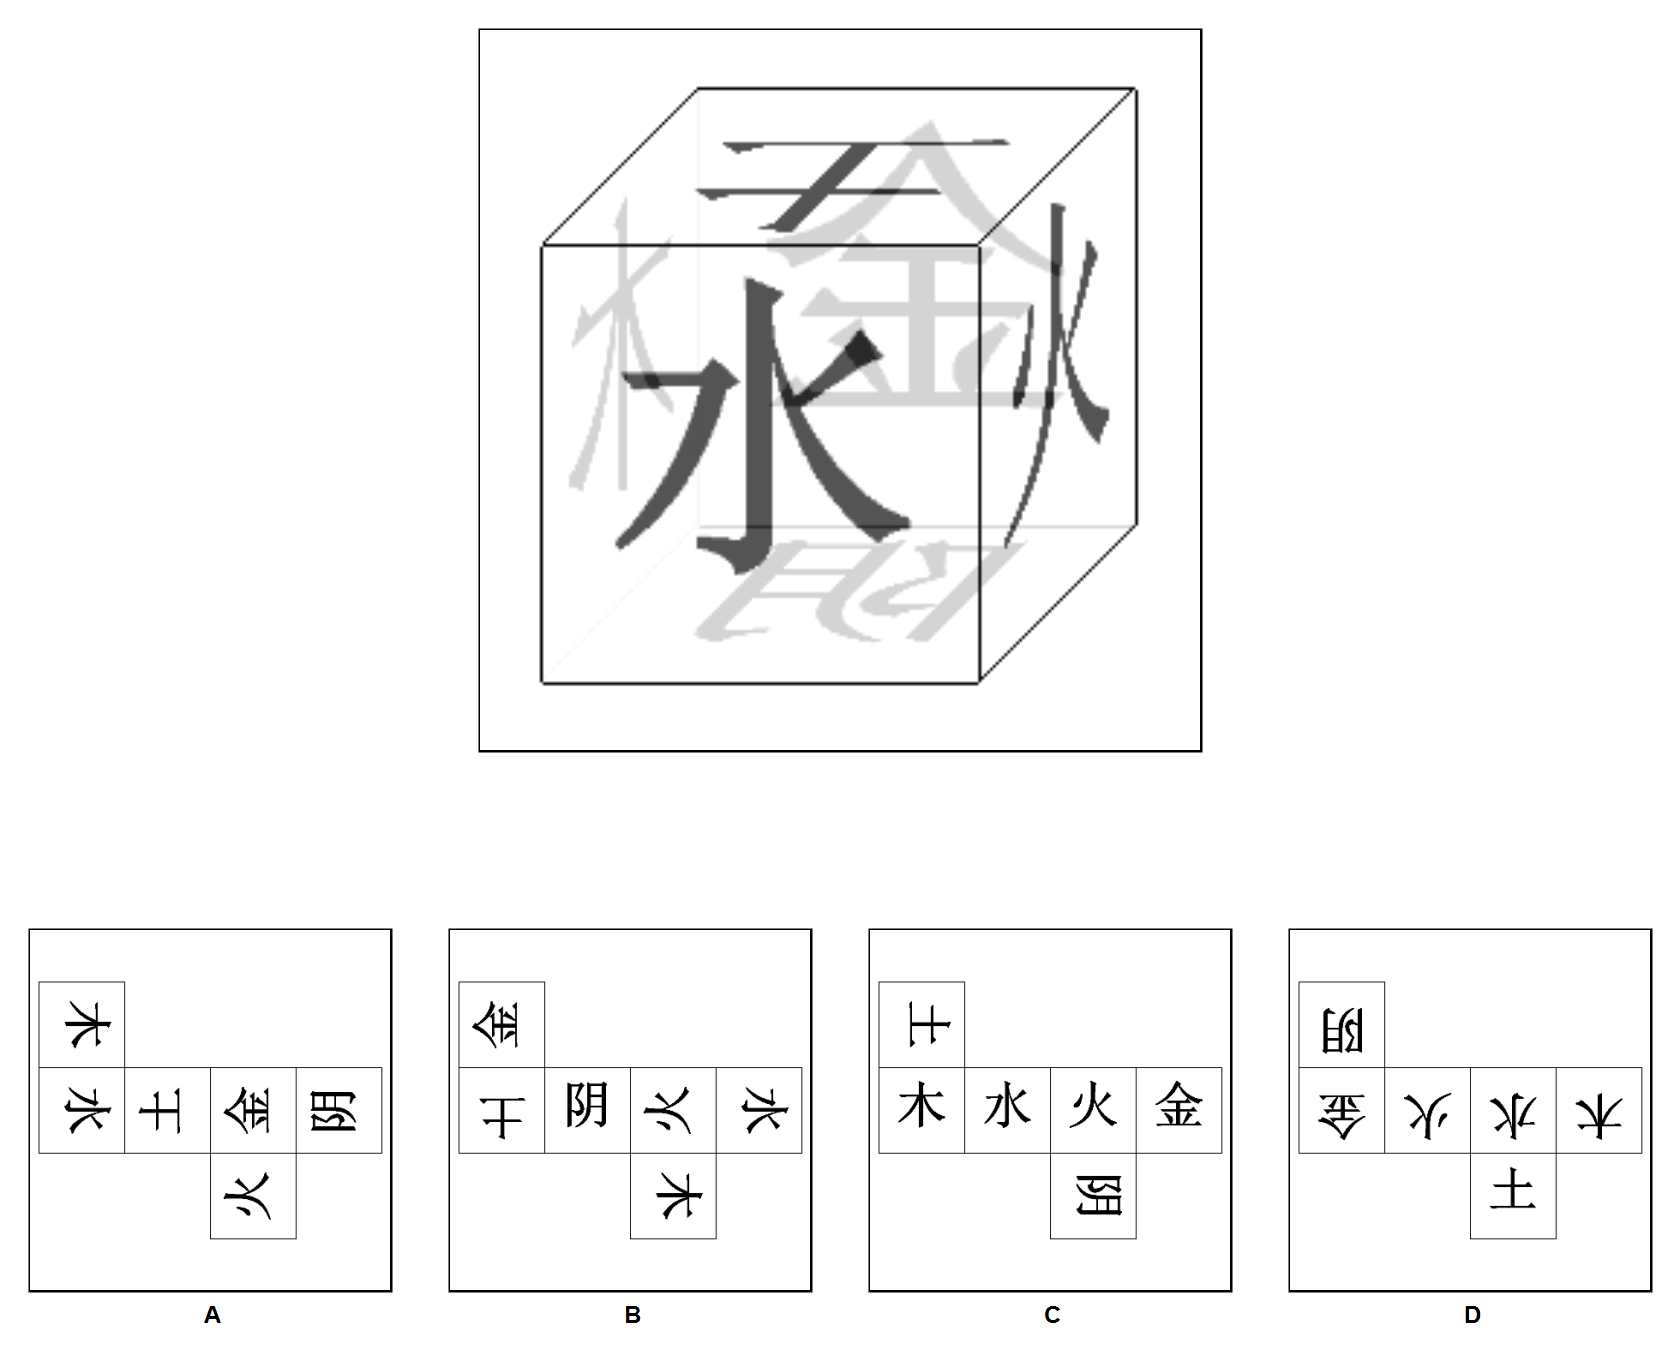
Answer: B